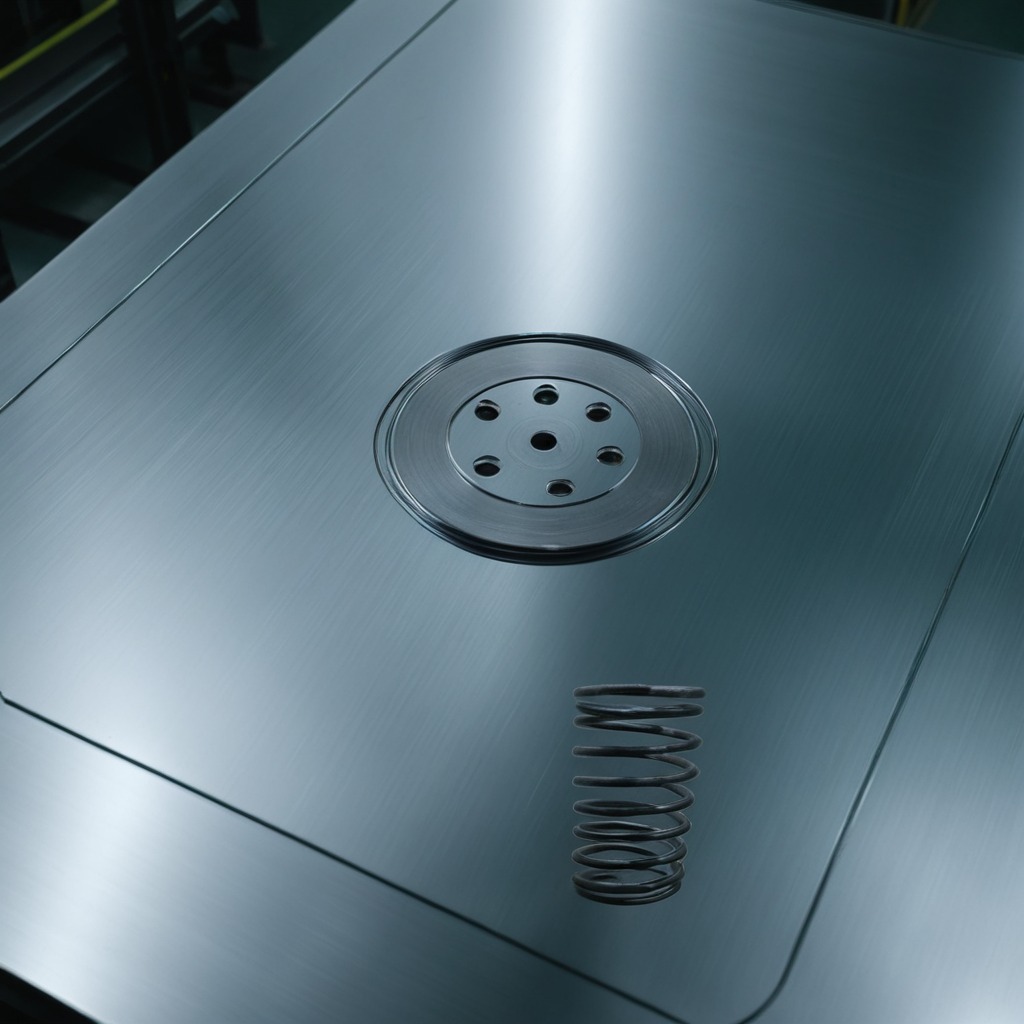
A coiled metal spring is lying on the metal table in a machine shop under fluorescent lights.